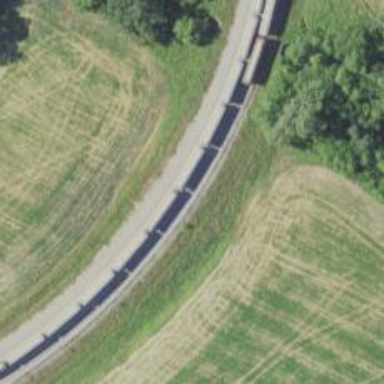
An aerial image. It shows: Railway spur service.